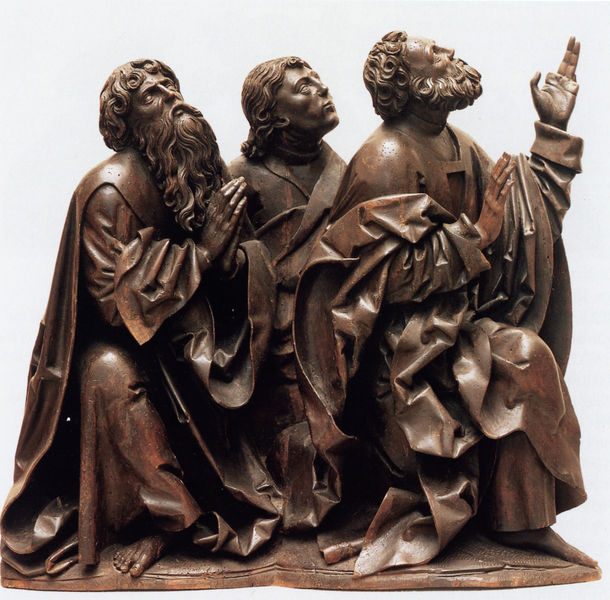
Titel: Linke Apostelgruppe aus der Himmelfahrt Mariens im mittleren Aufsatz des Schreins des Hochaltars aus der Karmeliterkirche Maria Himmelfahrt in Nürnberg
Künstler: Veit Stoß
Standort: Bamberg
Institution: Diözesanmuseum
Schlagwörter: gott, gruppe, hand, himmel, mann, umhang, weiß, sitzen, braun, finger, frisur, frisuren, haar, hintergrund, holz, kleid, kleider, männer, blick, bart, bärte, augen, bibel, blicke, falten, kleidung, gruppenporträt, hände, schauen, kirche, figur, gewand, haare, mantel, drei, gewänder, gotik, locken, rechts, skulptur, statue, holzschnitt, farblos, füsse, figuren, not, könig, drei männer, glanz, metall, bronze, faltenwurf, plastik, foto, oben, berlin, fuss, religion, barfuß, mäntel, beten, gebet, ruf, altar, schnitzerei, statuen, leid, flehen, mittelalter, andacht, knieen, segen, richtung, mönch, ehrfurcht, braub, eiche, könige, heilige, jünger, heilig, maria, anbetung, glauben, bitte, hirten, empor, riemerschmid, fassung, schnitzwerk, himmelfahrt, nürnberg, gewände, bayerisches nationalmuseum, spätgotik, linde, christ, fürbitten, apostel, figurengruppe, fragen, schnitzfiguren, holzschnitzerei, veit stoss, drei könige, leinberger, hare, die heiligendrei könige, gebegt, hans leinberger, mantelbausch, stauten, sterndeuter, tilmann riemerschmid, blick nach oben, lockenhaare